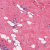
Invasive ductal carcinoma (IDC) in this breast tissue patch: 0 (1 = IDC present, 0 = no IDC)